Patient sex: F
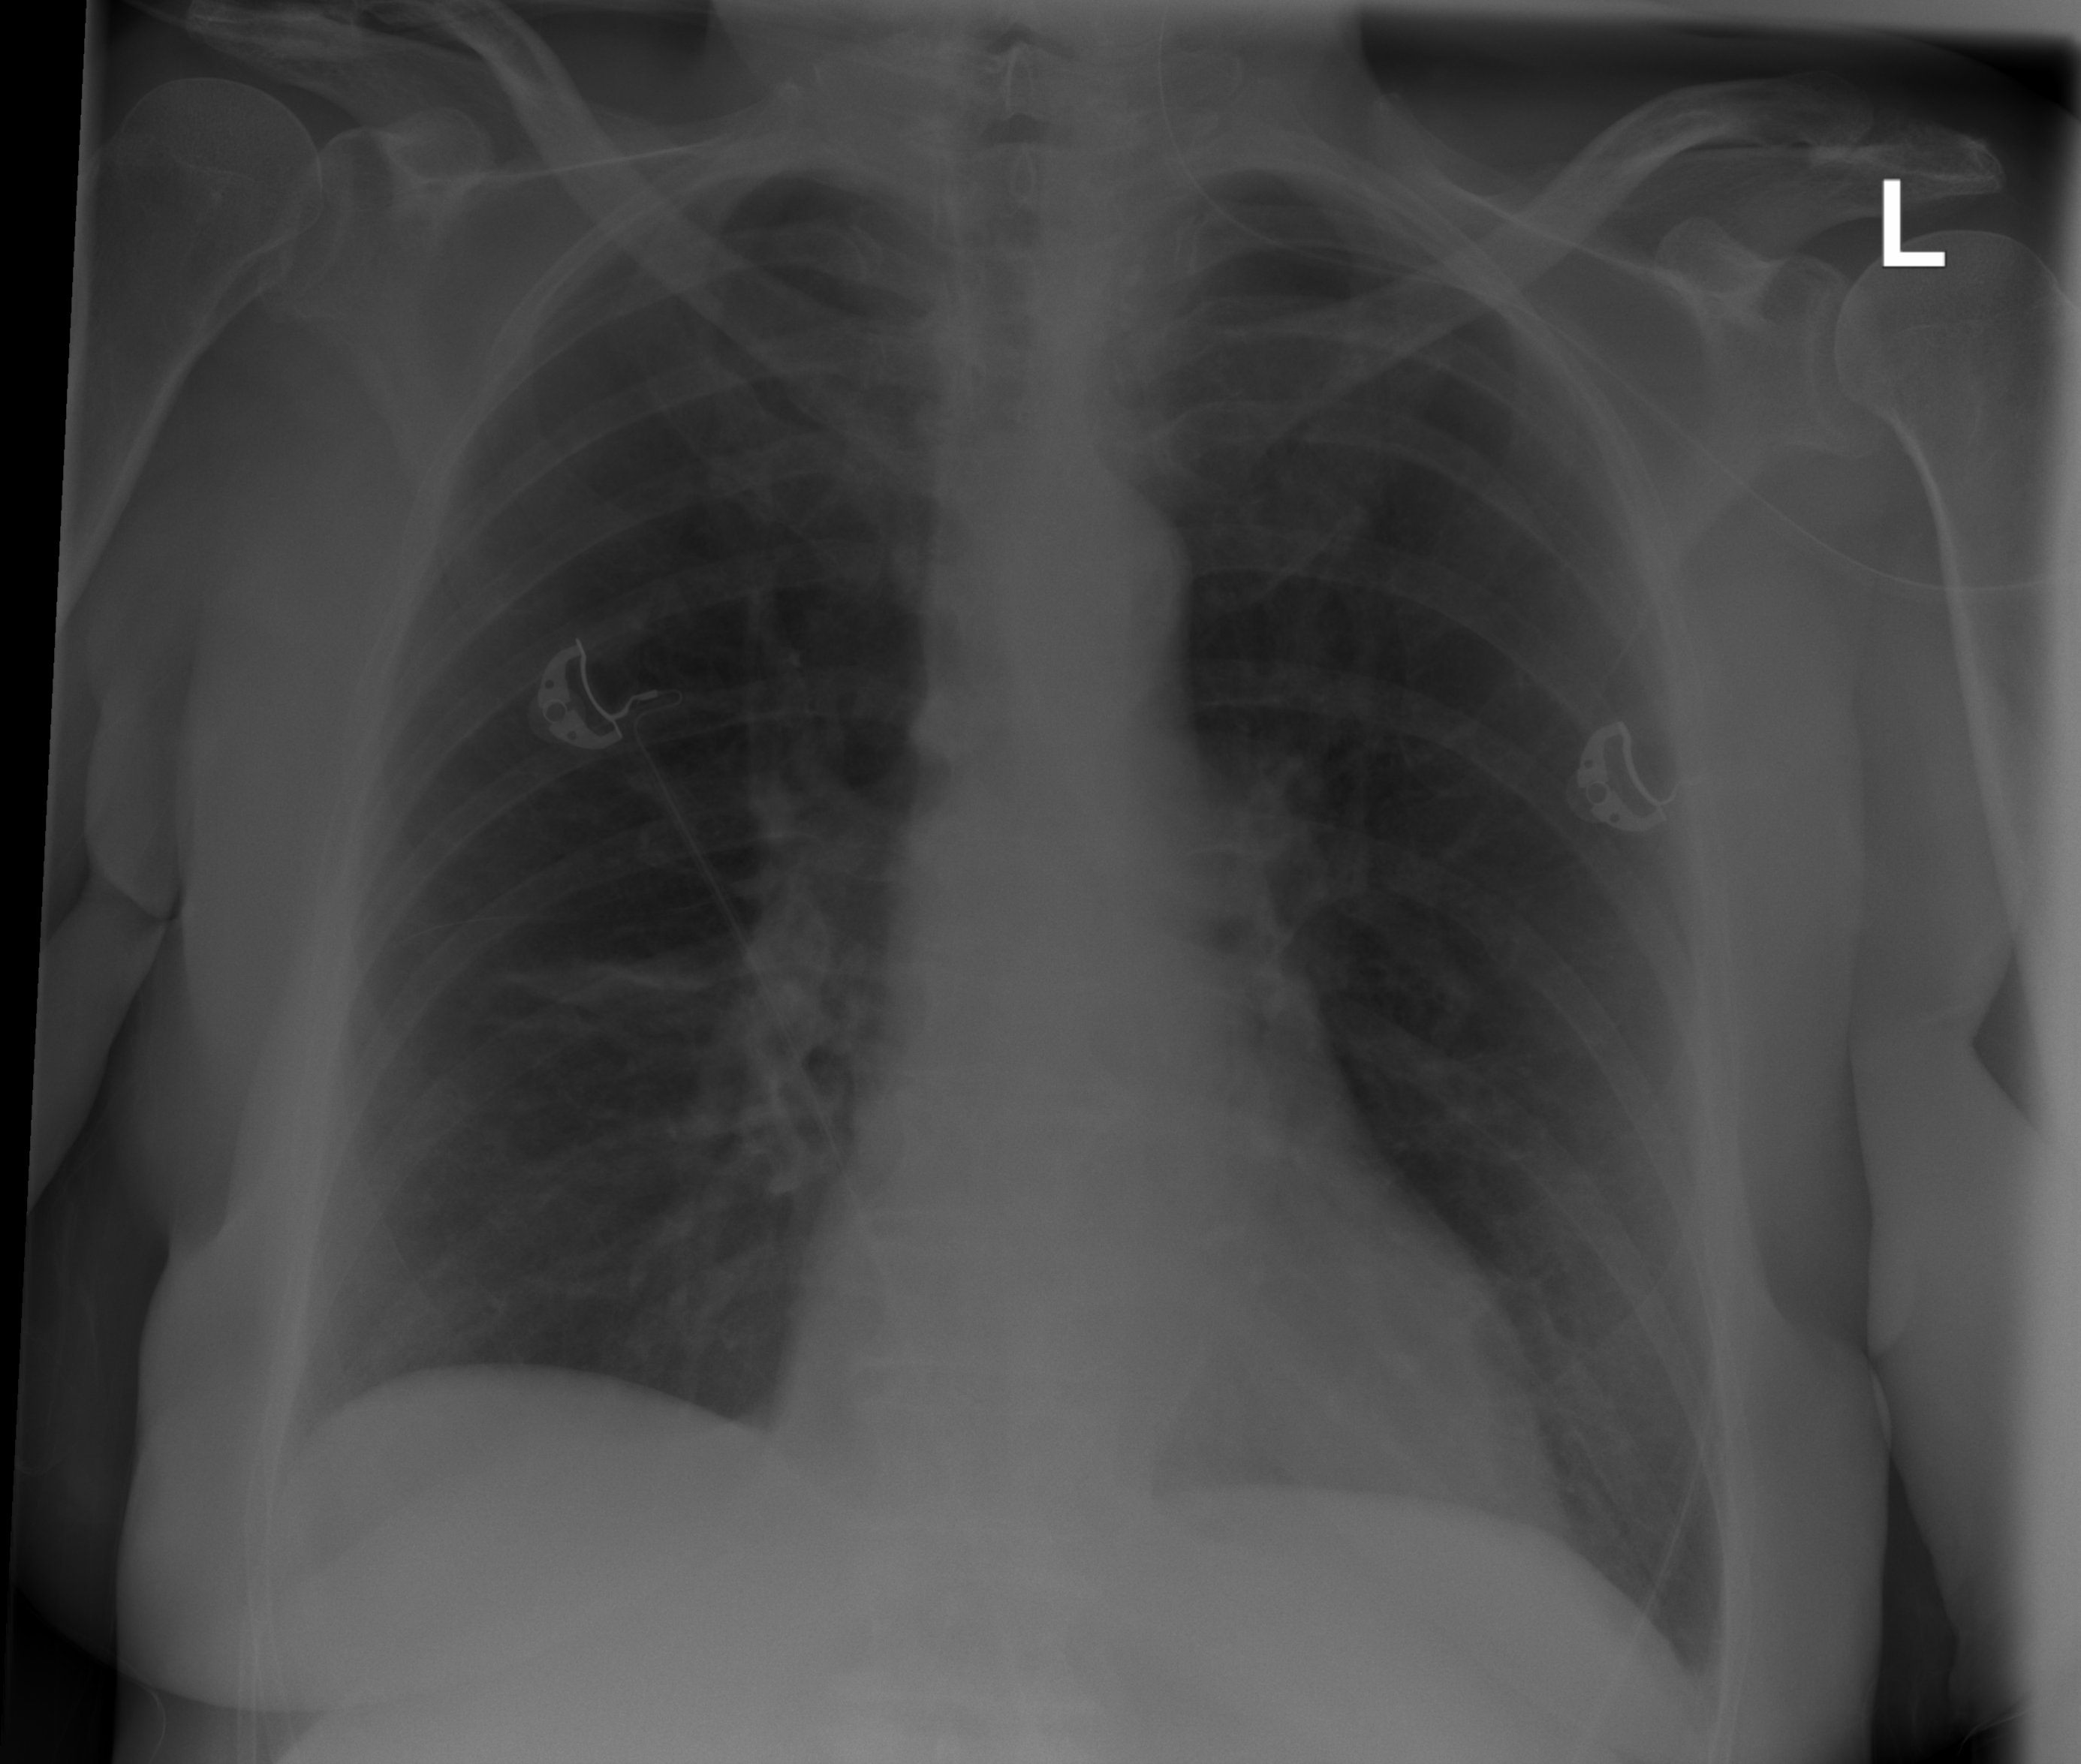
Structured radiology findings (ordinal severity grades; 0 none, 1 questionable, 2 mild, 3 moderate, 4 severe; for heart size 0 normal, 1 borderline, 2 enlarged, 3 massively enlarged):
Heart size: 0
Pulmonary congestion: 0
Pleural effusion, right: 0
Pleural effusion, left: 0
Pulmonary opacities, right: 0
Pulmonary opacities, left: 0
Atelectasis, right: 2
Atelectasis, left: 0